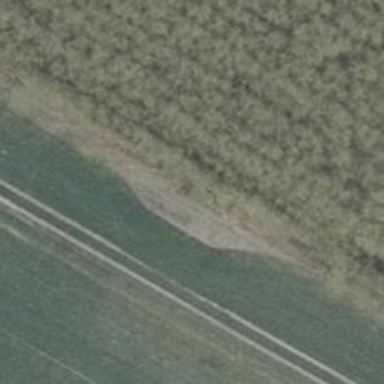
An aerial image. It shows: Shelter that serves as hunting stand.